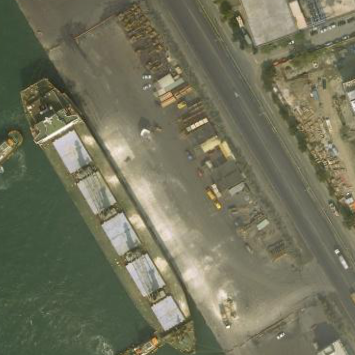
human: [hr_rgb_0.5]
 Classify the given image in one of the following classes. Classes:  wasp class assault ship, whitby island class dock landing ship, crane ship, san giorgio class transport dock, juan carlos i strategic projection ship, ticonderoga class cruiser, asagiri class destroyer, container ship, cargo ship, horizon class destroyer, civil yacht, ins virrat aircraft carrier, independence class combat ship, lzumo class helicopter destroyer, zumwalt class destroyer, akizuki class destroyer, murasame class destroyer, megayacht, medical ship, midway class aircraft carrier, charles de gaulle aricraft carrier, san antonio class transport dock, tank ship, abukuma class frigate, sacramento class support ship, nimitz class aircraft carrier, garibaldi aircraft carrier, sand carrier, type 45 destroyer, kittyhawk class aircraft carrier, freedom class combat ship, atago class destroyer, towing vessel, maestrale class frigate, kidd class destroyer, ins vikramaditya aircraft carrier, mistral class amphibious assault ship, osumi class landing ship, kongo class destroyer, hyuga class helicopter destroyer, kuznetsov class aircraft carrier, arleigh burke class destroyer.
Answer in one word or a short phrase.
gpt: Cargo ship